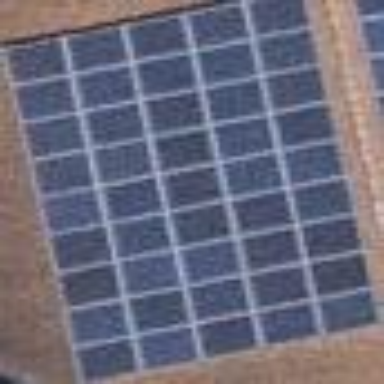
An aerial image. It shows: Solar power generator using photovoltaic panels.